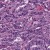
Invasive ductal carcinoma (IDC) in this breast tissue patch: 1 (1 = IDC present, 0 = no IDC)